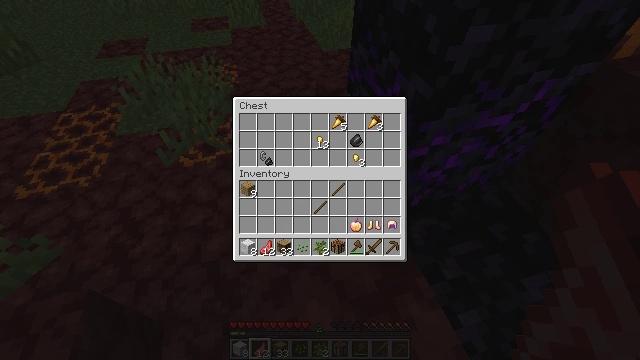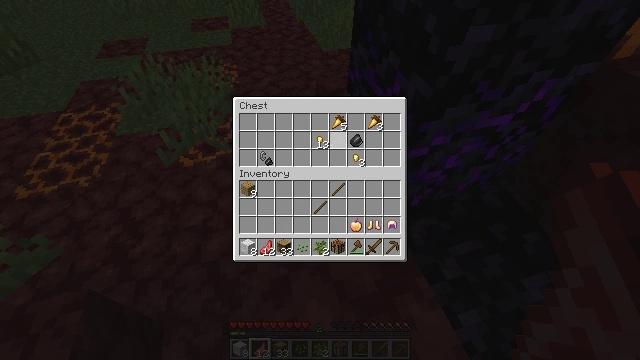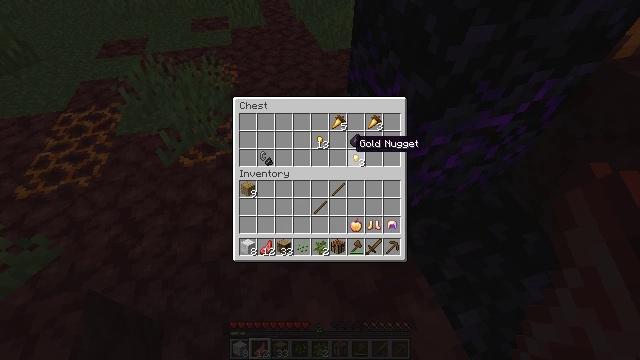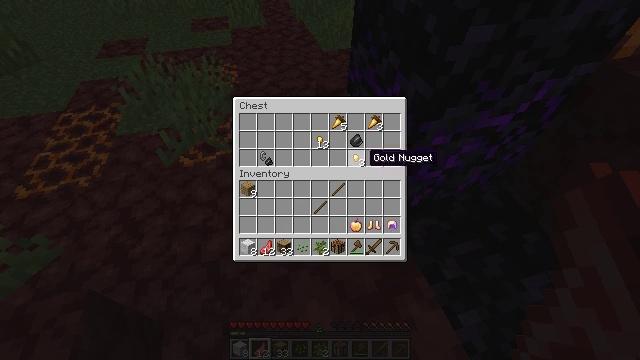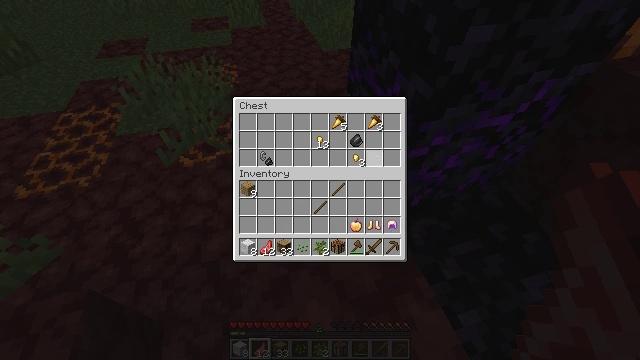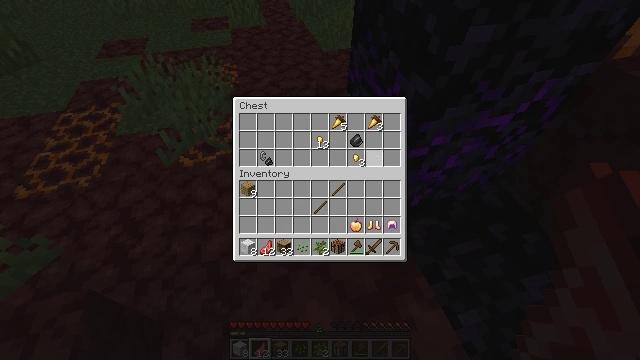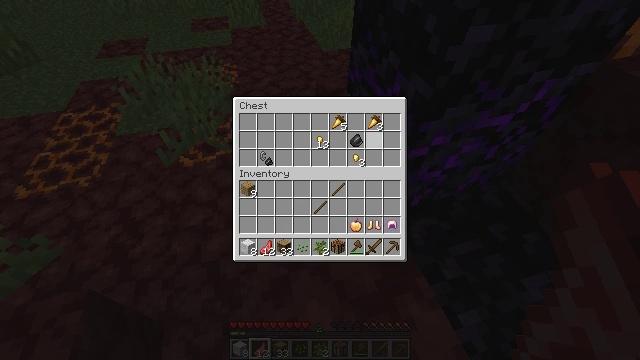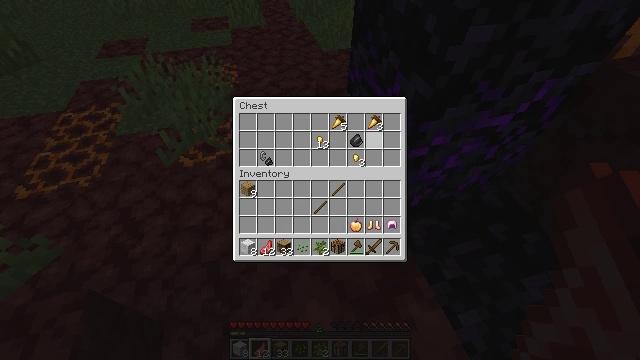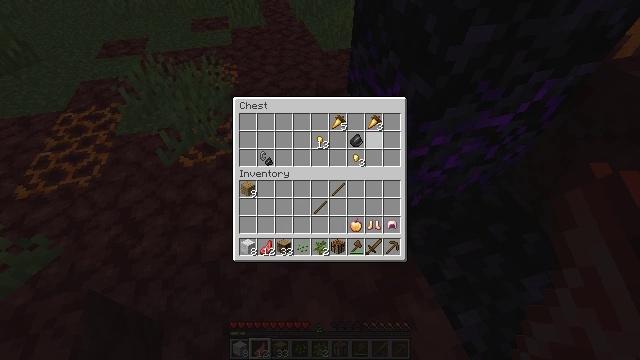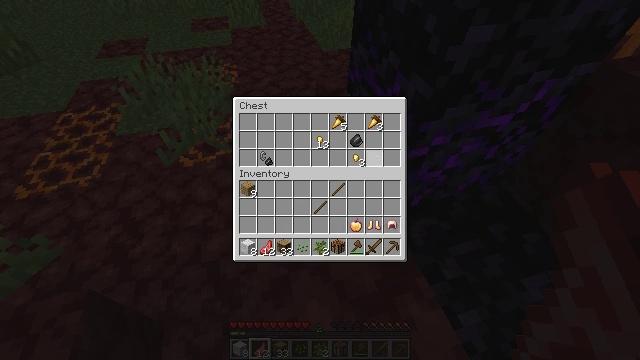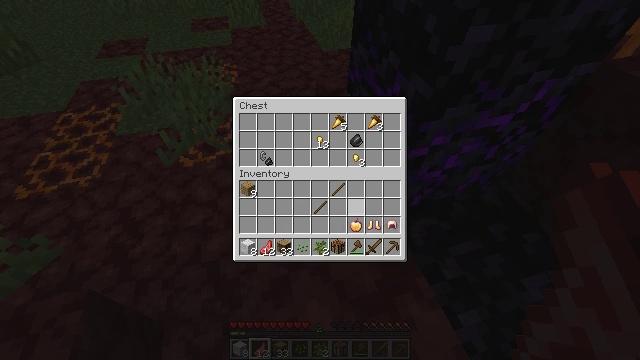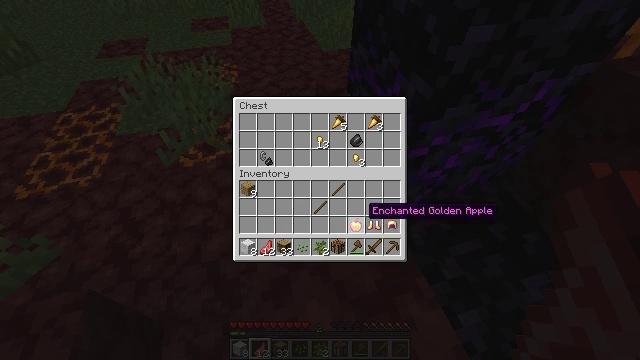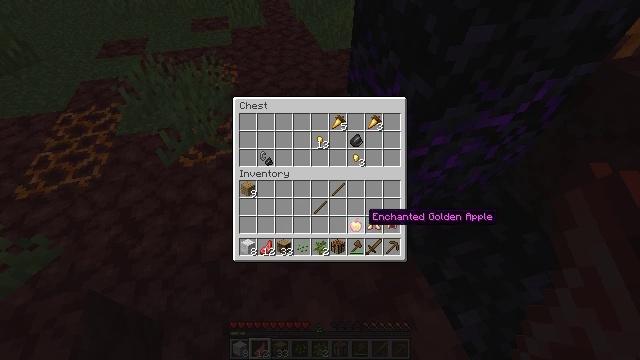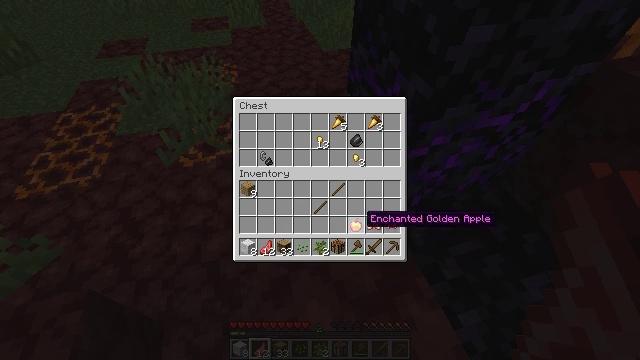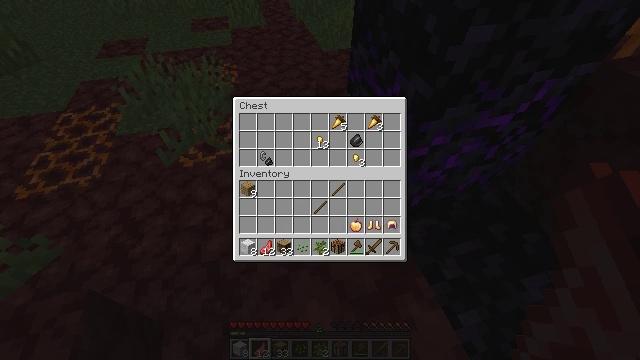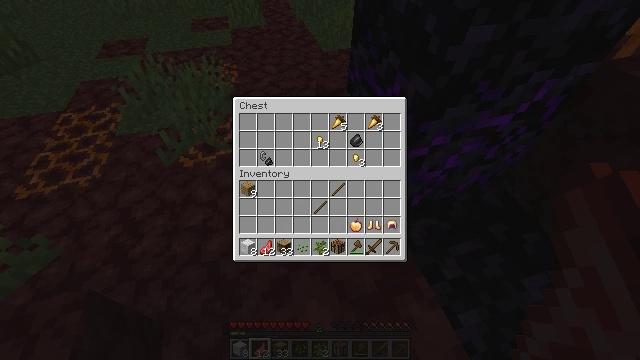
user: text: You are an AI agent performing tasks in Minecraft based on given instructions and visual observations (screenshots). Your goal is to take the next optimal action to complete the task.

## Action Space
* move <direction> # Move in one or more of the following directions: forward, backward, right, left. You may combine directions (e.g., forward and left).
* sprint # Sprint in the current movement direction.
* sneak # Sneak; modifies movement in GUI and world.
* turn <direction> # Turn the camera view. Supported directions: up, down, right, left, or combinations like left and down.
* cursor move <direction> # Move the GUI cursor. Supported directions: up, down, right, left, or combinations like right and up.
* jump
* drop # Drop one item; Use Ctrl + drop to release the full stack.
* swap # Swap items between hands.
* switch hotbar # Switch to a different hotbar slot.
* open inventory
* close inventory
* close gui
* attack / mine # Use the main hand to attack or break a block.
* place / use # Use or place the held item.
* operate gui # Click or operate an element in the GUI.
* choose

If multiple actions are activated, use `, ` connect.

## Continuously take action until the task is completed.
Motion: motion action
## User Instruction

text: Attack the brewing stand to gather it.
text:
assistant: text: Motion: cursor move down
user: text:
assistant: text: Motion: cursor move right and down
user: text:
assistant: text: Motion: cursor move right and down
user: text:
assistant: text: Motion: cursor move right
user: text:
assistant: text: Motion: cursor move up
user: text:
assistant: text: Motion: cursor move up
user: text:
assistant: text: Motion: no_op
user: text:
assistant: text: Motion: no_op
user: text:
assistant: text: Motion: cursor move left and down
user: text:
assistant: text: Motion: cursor move down
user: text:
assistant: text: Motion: cursor move down
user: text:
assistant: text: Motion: no_op
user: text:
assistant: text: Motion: no_op
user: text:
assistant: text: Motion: cursor move down
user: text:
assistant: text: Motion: no_op
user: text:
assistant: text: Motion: no_op
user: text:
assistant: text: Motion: no_op
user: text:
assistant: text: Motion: no_op
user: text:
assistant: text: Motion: no_op
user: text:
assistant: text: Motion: no_op
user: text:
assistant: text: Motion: no_op
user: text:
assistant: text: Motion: cursor move right
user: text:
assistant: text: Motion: cursor move right and up
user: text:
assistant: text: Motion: cursor move right and up
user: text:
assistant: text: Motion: cursor move left
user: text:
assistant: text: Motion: cursor move down
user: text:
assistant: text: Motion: no_op
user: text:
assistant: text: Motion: cursor move right
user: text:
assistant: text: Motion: cursor move right and up
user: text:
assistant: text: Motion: cursor move up